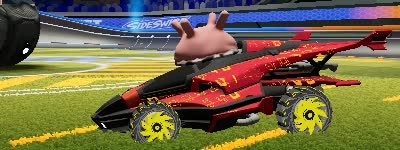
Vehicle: aftershock